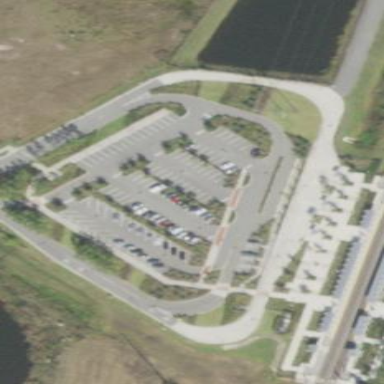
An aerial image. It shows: Parking area with surface parking facilities and park and ride service available.